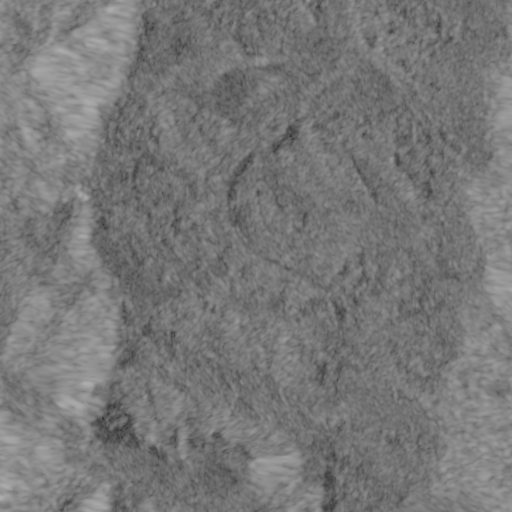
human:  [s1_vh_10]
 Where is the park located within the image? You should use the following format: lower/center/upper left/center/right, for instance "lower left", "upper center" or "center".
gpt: The park is located in the center left of the image.
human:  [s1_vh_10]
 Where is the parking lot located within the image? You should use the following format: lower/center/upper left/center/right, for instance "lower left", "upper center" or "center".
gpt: The parking lot is located in the center of the image.
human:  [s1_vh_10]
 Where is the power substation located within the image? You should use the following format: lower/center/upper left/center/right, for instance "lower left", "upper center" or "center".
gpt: The power substation is located in the upper left of the image.
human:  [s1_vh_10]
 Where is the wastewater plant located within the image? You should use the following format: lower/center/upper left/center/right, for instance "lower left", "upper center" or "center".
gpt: The wastewater plant is located in the center left of the image.
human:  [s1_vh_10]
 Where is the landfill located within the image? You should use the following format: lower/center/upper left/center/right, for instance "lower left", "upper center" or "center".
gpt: There is no landfill in the image.

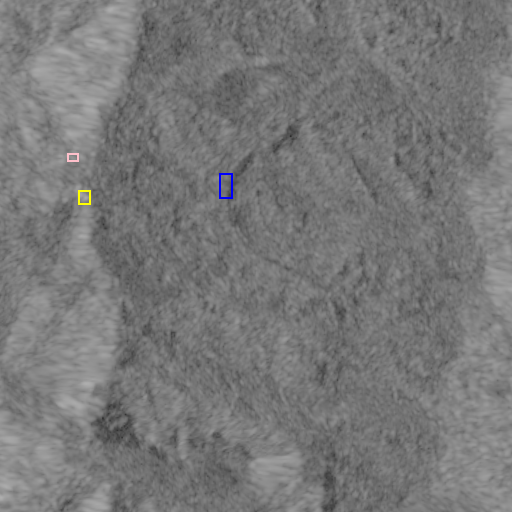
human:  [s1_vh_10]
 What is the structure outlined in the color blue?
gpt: The structure outlined in blue is a park.
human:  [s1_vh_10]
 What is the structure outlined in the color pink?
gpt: The structure outlined in pink is a power substation.
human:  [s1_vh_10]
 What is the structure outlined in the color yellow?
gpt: The structure outlined in yellow is a wastewater plant.
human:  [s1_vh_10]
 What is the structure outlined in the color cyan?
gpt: There is no cyan outline.